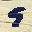
Label: 9